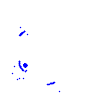
Particle: electron